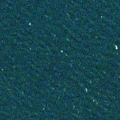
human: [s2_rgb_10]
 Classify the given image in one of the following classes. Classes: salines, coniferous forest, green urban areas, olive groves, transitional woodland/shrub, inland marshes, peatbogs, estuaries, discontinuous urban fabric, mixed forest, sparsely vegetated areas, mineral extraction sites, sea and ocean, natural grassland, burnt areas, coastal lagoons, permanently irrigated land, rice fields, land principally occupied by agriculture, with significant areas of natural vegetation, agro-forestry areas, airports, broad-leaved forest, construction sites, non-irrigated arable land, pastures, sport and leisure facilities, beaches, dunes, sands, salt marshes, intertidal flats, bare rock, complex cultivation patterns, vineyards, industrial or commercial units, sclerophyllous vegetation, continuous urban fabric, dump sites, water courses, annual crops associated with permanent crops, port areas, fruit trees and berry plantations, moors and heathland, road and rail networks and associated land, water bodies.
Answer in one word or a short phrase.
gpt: sea and ocean